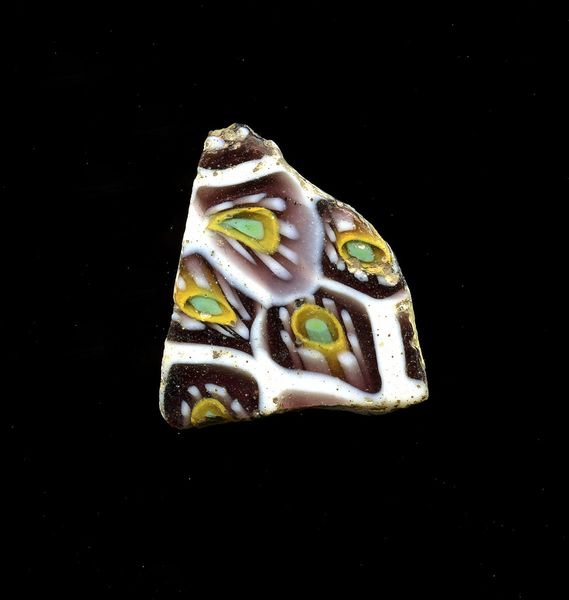
Titel: Fragment eines Gefäßes
Standort: Hamburg
Institution: Museum für Kunst und Gewerbe Hamburg
Schlagwörter: glas, antike, technik, kaiserzeit, aufbewahrung, blumenornamente, gefäß, behälter, frühe kaiserzeit, prinzipat, römische, millefiori, mittlere, späte